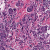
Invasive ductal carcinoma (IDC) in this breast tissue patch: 1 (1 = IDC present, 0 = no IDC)